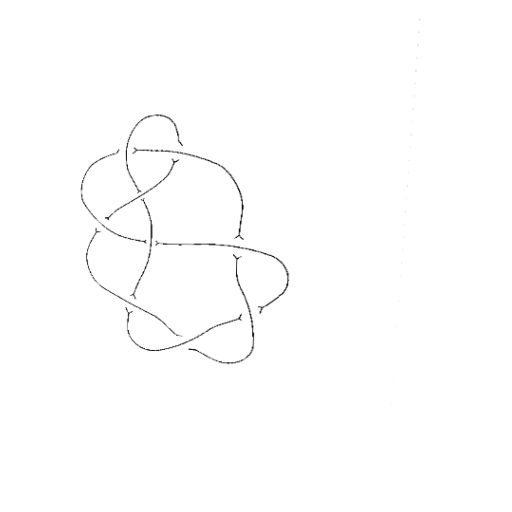
Crossing number: 9